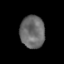
Tissue: skin
Cell type: Epithelial cells
Senescence score: 0.2825
Nuclear area (px): 784
Mean DAPI intensity: 106.897